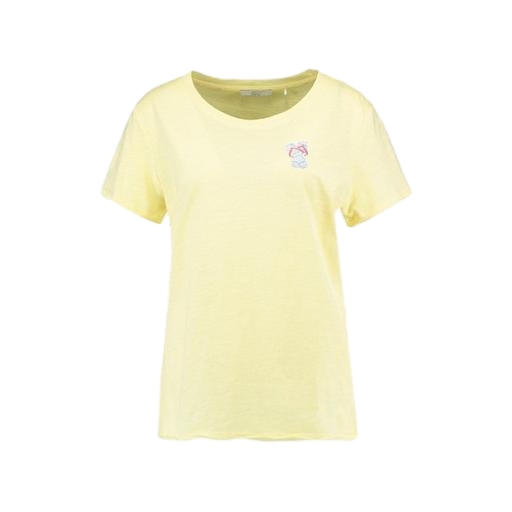
yellow iconic women's round neck t-shirt, light yellow tee, yellow jersey tee, white background